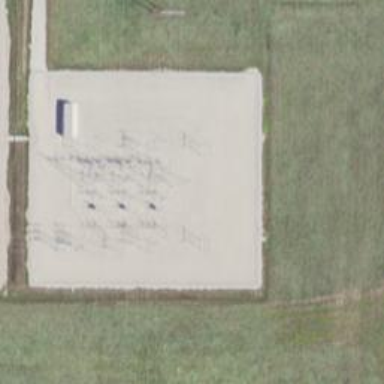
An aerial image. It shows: Lattice structure tower.